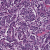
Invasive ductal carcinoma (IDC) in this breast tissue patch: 1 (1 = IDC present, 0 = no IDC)